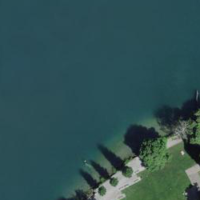
EUNIS habitat code: 14
Species observed at this site:
Mergus merganser